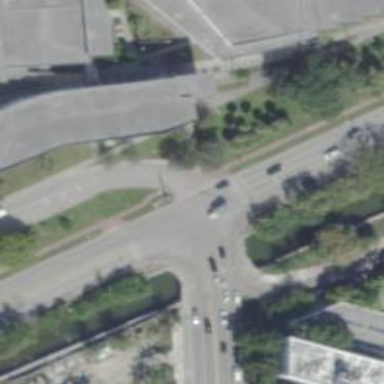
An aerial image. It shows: Asphalt footway with uncontrolled zebra crossing.